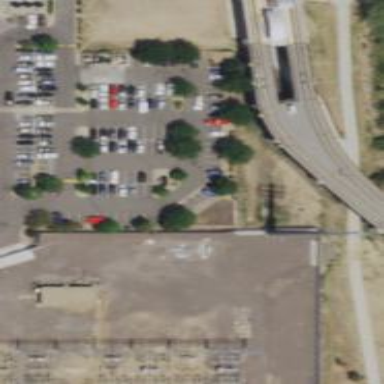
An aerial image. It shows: Parking area with surface.